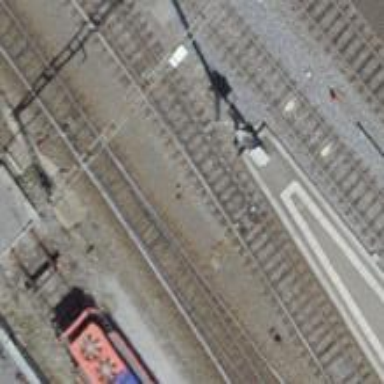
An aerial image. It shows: Railway siding with one electrified track and contact line for powering the train.